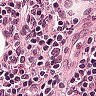
Metastatic tissue present: no